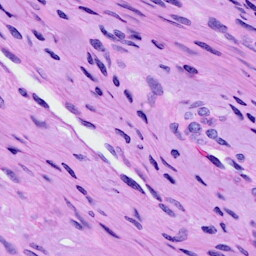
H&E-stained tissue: Cervix